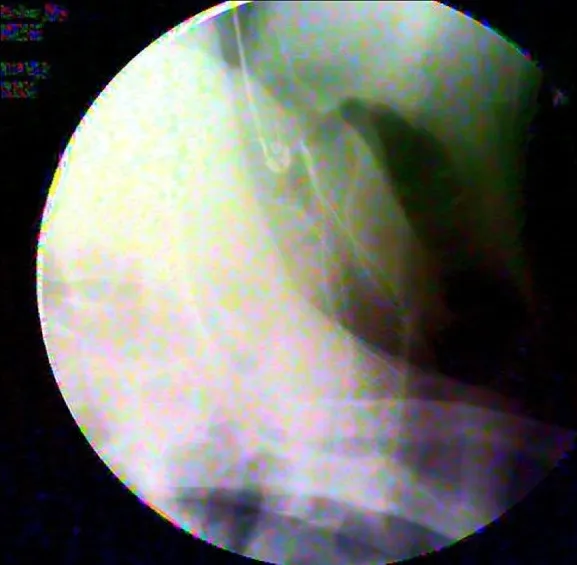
Fluoroscopy showing afferent and efferent limb stents anchored with a clip.
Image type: radiology (x_ray)